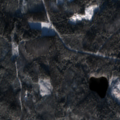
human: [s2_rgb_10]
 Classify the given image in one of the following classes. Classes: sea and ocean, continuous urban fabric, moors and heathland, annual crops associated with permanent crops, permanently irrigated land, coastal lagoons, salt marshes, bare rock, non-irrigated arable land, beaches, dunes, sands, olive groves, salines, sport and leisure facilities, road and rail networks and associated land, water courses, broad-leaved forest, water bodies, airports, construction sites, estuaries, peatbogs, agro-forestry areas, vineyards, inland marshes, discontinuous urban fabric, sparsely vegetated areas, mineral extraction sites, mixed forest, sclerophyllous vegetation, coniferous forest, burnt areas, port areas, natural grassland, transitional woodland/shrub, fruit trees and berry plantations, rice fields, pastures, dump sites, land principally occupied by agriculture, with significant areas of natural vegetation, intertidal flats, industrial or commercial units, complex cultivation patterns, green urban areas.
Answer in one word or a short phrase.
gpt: mixed forest